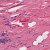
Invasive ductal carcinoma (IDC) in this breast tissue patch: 1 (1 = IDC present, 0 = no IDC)